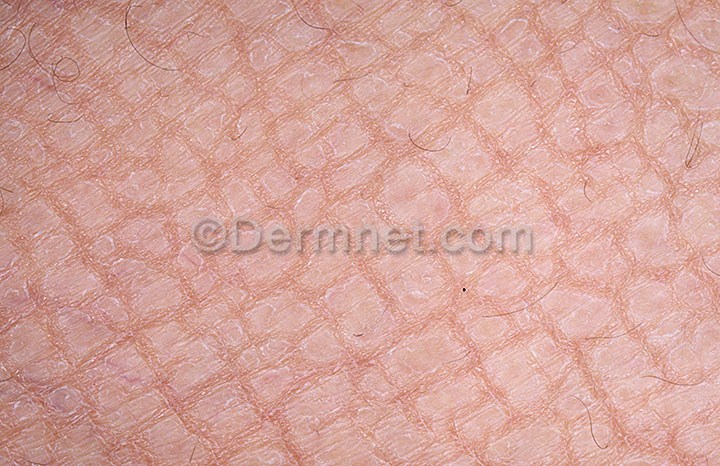
Disease: Atopic Dermatitis Photos